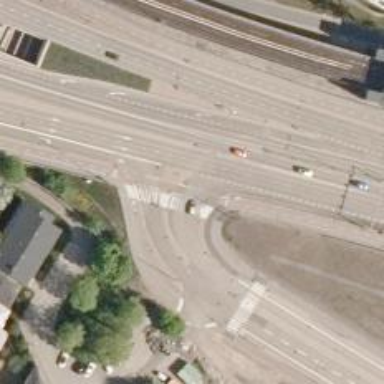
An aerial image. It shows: Asphalt road with primary link designation.